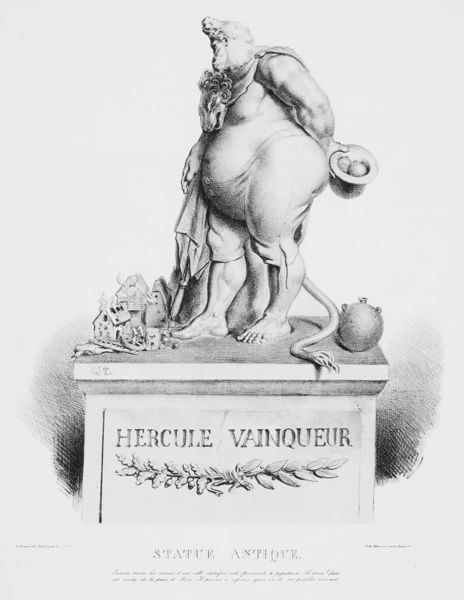
Titel: Herkules, der Sieger (aus La Caricature)
Künstler: Joseph-Charles Traviers des Villers
Schlagwörter: feuer, kopf, mann, umhang, weiß, stadt, grau, hut, schwarz, zeichnung, arme, gesicht, sockel, herr, hände, häuser, figur, skulptur, statue, beine, schwanz, schrift, grafik, graphik, füsse, französisch, rad, dick, bauch, podest, fett, ruine, druck, druckgraphik, druckgrafik, karrikatur, kugel, teufel, löwenfell, baine, dicker, völlerei, hercule vainqueur, vainqueur, hercule, fresser, herkulös